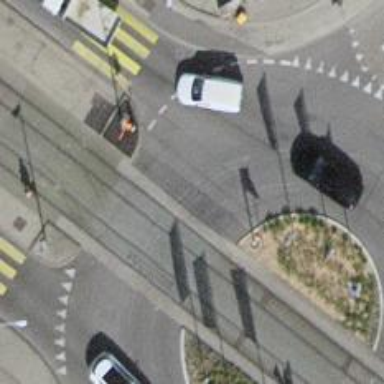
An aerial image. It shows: Road with traffic signals.